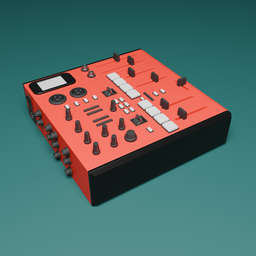
Label: electronics